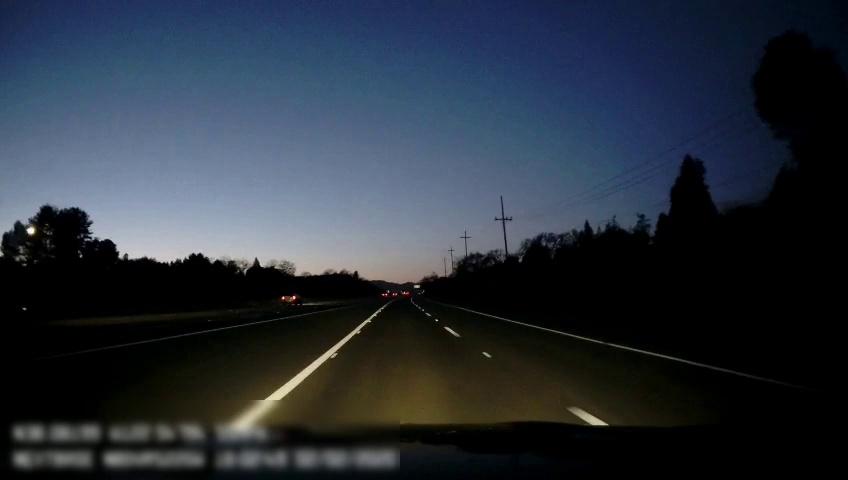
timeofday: Dusk/Dawn/Twilight
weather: Other
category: Drivable Space
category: Vehicles | SUV
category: Vehicles | SUV
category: Lanes | Alternate Lane
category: Lanes | Alternate Lane
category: Lanes | Alternate Lane
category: Lanes | Alternate Lane
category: Lanes | Alternate Lane